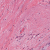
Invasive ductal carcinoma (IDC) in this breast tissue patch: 1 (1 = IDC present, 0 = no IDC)